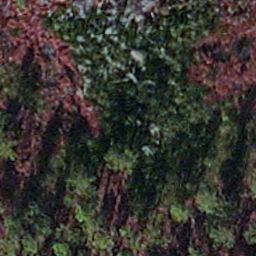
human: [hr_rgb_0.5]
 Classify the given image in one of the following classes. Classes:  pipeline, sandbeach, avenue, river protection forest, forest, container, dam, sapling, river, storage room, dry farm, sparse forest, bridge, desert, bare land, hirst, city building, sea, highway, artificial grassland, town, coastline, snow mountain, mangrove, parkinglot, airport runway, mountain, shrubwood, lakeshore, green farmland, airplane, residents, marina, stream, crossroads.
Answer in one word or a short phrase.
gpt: sapling